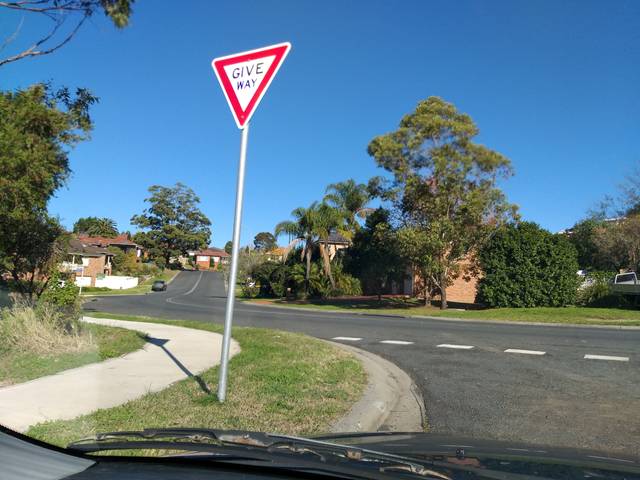
Region: Australia
Coordinates: -34.443, 150.856